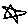
Label: star